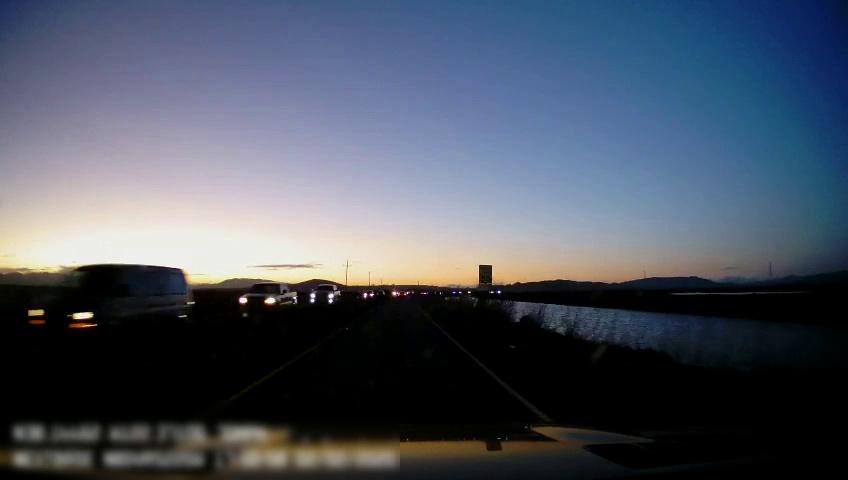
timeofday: Dusk/Dawn/Twilight
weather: Sunny
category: Drivable Space
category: Vehicles | SUV
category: Vehicles | Truck
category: Vehicles | Truck
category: Vehicles | Car
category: Lanes | Current Lane
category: Lanes | Current Lane
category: Traffic | Signs